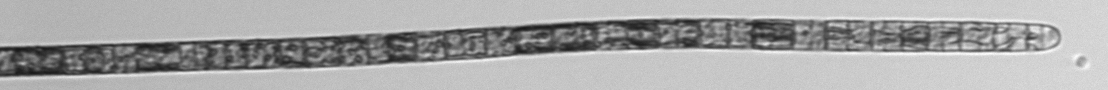
Label: Trichodesmium